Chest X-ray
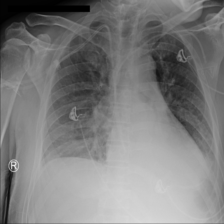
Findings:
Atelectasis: negative
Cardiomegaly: negative
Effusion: negative
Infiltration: negative
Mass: negative
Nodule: negative
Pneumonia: negative
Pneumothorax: negative
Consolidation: negative
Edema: negative
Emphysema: negative
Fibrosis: negative
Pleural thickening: negative
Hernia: negative